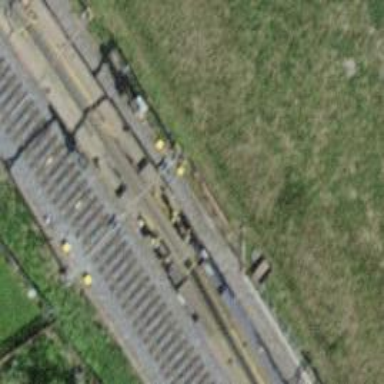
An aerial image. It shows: Railway signal.